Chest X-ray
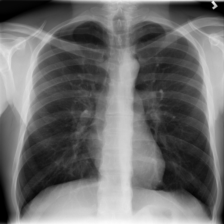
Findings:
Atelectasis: negative
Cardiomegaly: negative
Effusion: negative
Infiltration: positive
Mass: negative
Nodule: negative
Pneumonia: negative
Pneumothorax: negative
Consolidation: negative
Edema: negative
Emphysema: negative
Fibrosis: negative
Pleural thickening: negative
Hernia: negative